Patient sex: M
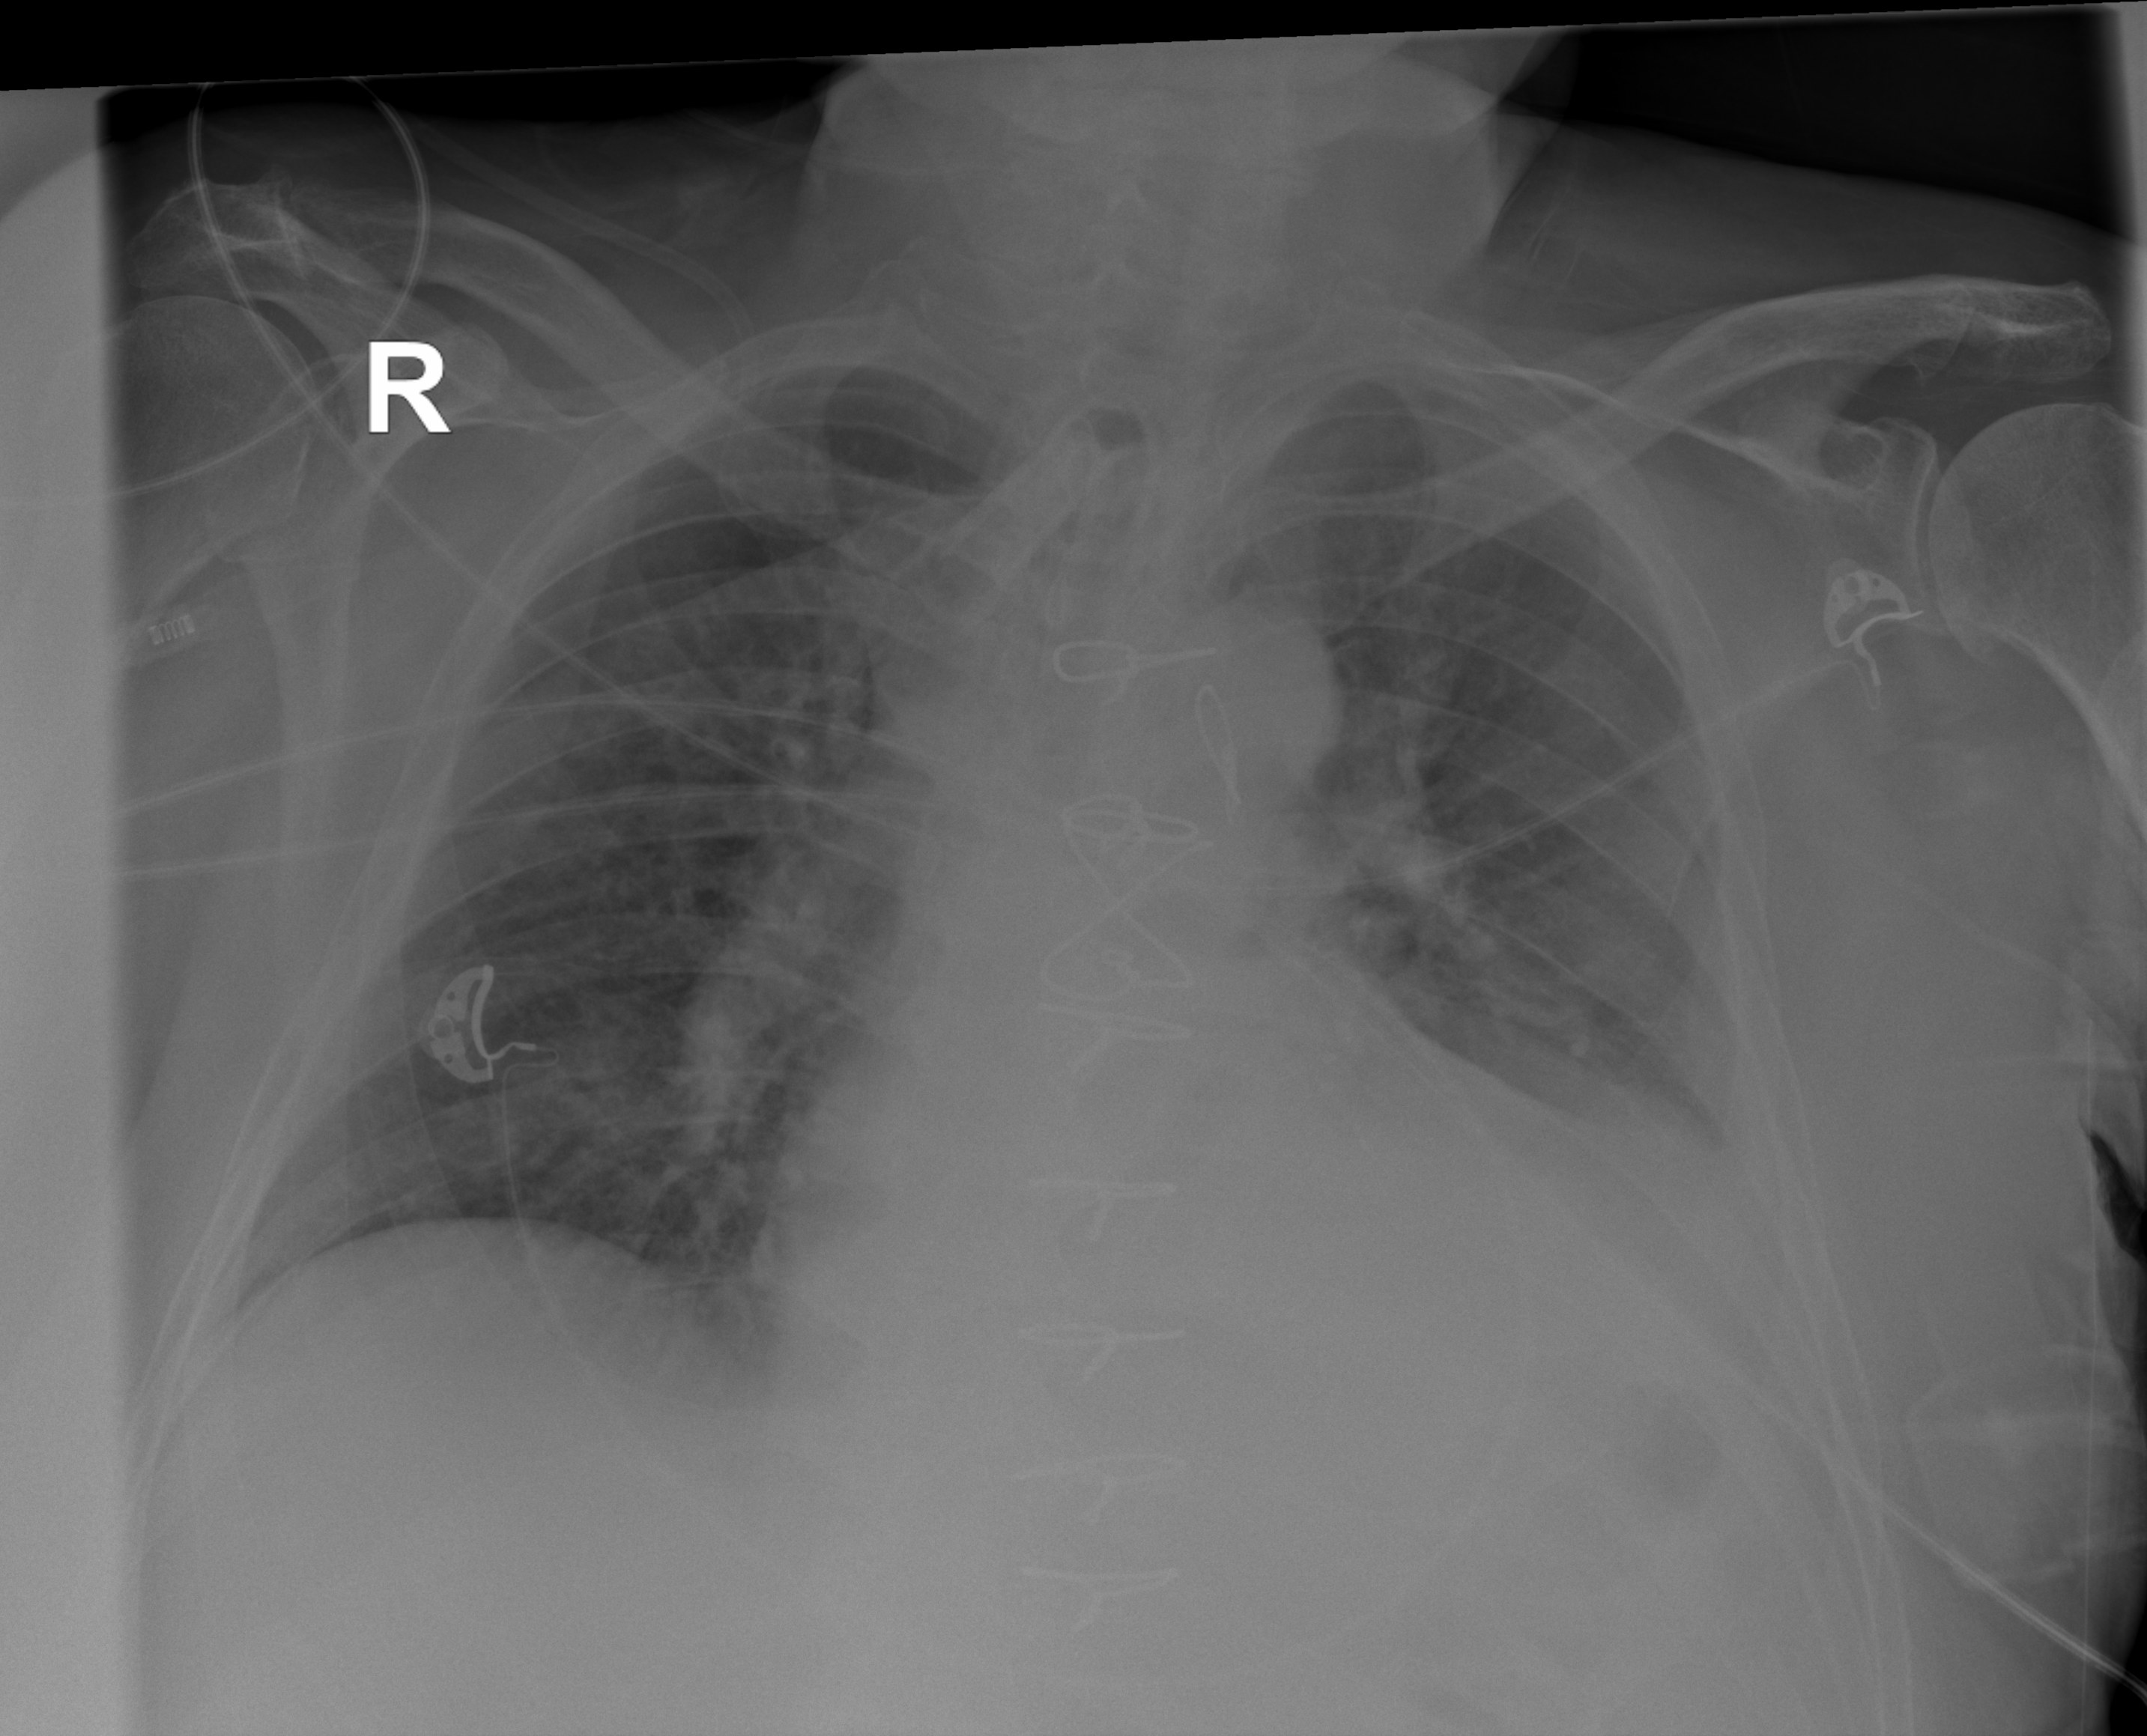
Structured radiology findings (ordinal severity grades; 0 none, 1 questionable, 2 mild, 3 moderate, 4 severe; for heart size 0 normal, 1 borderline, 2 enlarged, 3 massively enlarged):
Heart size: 2
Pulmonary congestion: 2
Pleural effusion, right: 0
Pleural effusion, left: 2
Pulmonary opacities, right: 2
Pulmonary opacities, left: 2
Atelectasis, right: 2
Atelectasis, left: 2